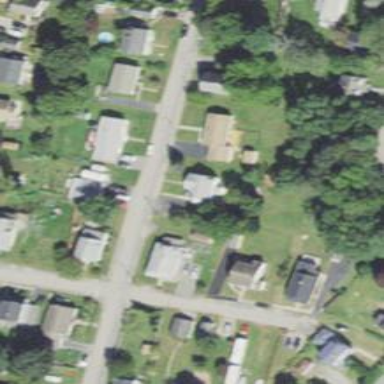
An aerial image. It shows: Residential driveway used as service road.